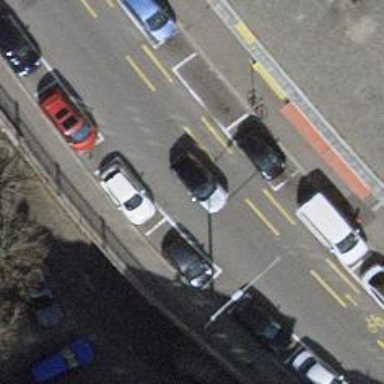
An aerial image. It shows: Street-side parking area with asphalt surface.